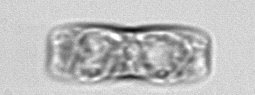
Label: pennate_morphotype1